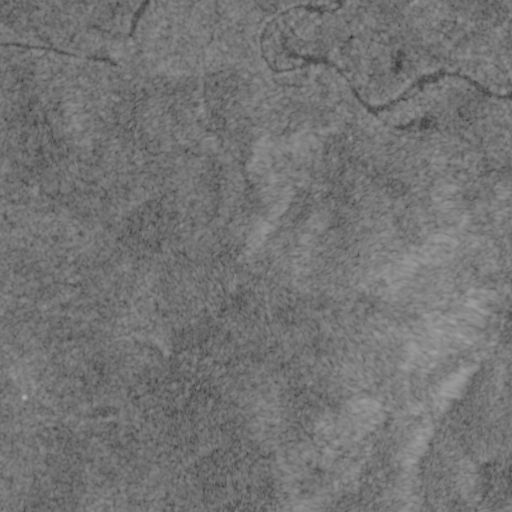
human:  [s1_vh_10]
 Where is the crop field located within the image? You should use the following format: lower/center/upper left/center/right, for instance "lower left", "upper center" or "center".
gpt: The crop field is located in the lower right of the image.
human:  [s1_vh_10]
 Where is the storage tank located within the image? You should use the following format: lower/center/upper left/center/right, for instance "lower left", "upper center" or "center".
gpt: The storage tank is located in the upper left of the image.
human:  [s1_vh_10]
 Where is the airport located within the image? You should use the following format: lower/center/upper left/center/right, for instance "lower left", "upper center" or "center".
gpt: There is no airport in the image.

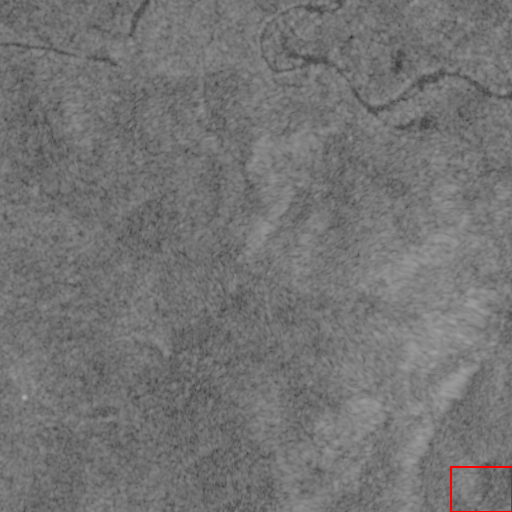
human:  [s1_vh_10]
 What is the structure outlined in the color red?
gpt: The structure outlined in red is a crop field.
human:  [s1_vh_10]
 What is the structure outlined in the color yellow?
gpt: There is no yellow outline.